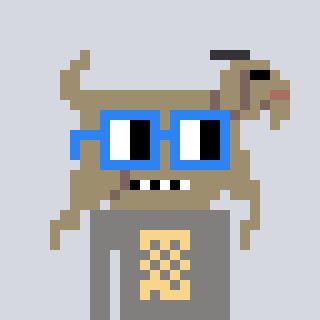
a pixel art character with square blue glasses, a goat-shaped head and a bluegrey-colored body on a cool background